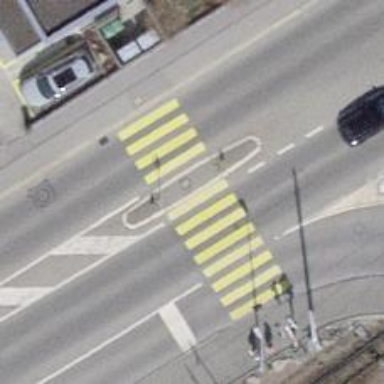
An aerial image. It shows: Uncontrolled zebra crossing with island. The crossing is marked with zebra stripes.